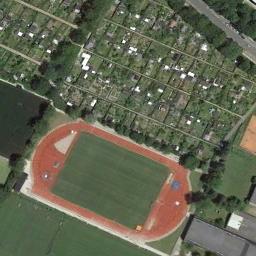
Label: ground_track_field